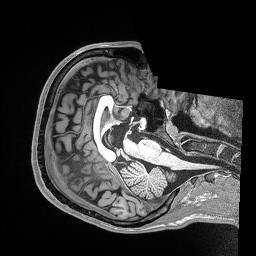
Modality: T1w
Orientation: axial